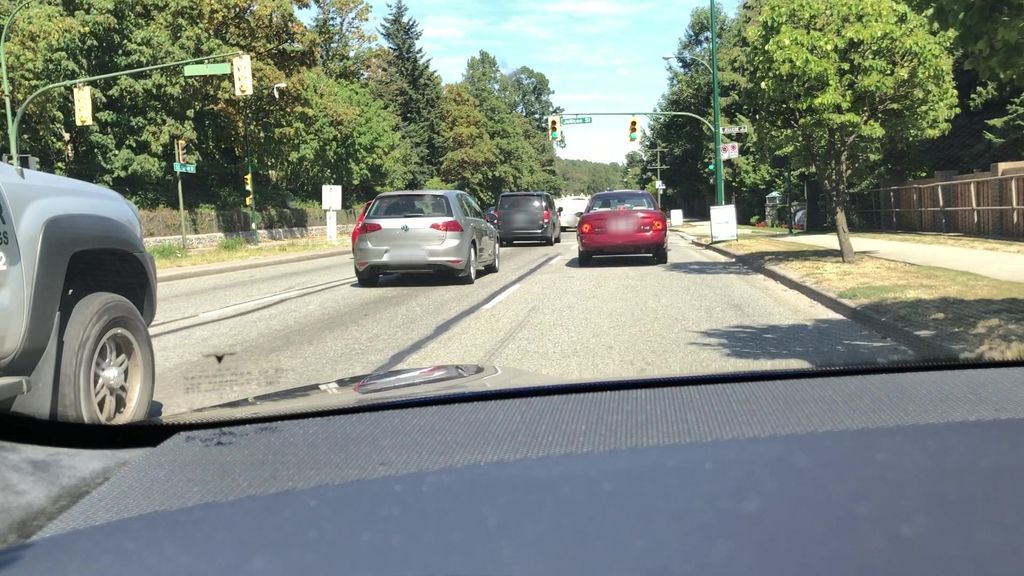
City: vancouver